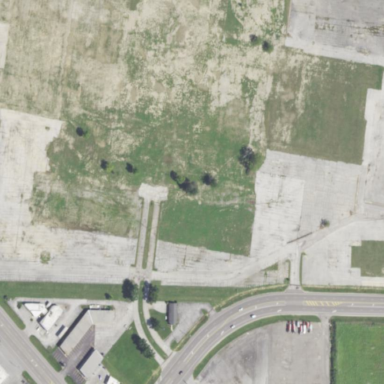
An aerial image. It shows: Brownfield site.